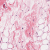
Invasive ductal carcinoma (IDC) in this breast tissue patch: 0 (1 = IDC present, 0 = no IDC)